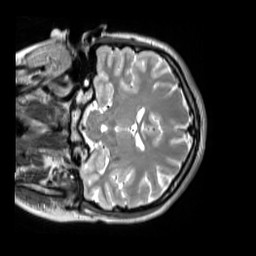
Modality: T2w
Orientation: coronal
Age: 21
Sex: female
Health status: ill
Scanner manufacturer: siemens
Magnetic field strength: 3 T
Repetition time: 2.8 s
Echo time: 0.326 s